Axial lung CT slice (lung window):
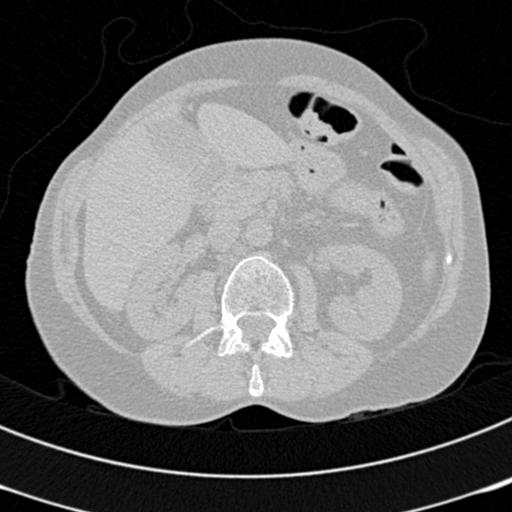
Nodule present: no